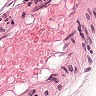
Metastatic tissue present: no